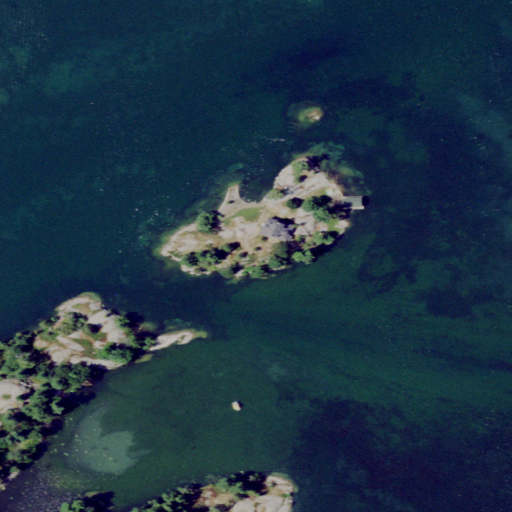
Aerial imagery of island in New York named Twilight Island containing open water, shrub, barren land, and evergreen forest